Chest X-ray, PA view. Patient: 46 years old, sex F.
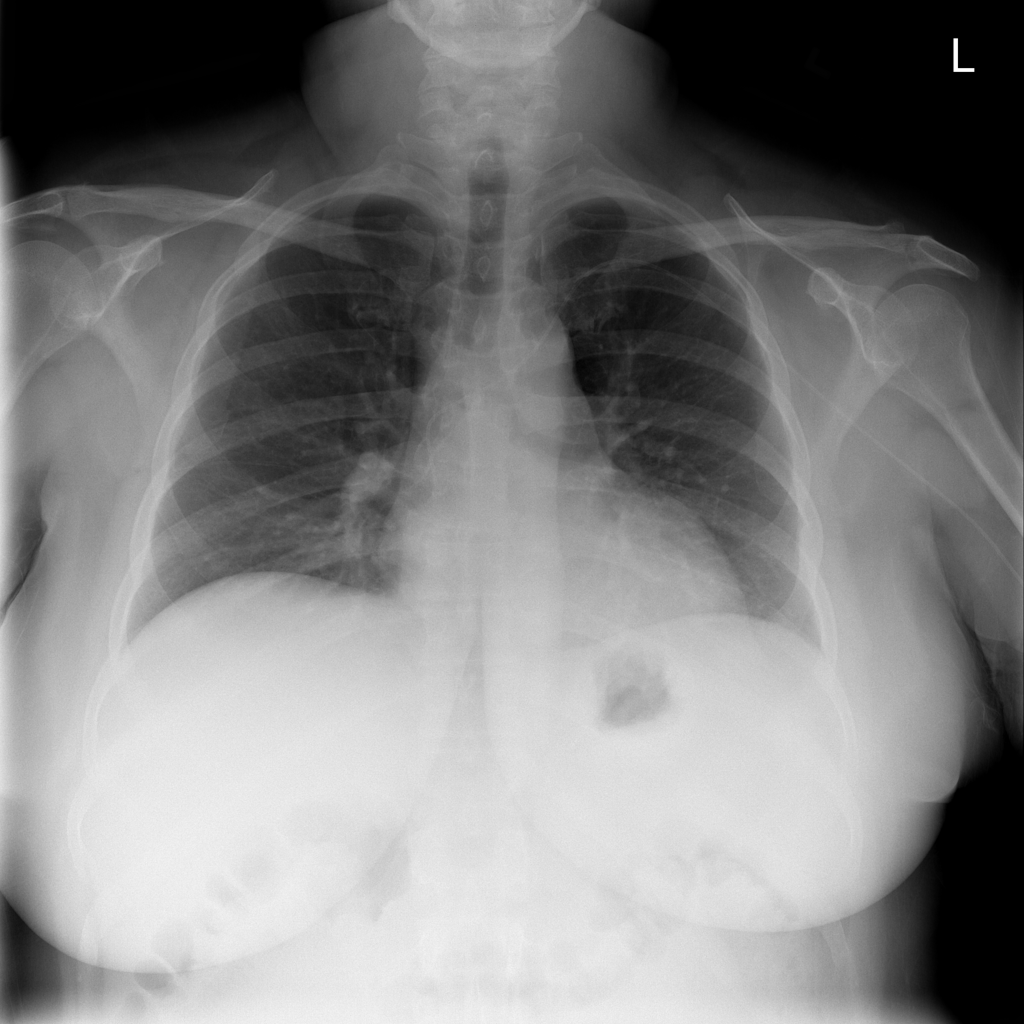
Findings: No Finding